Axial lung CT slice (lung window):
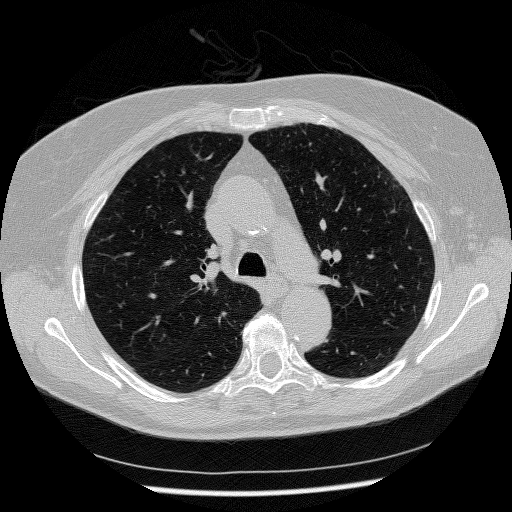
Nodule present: no